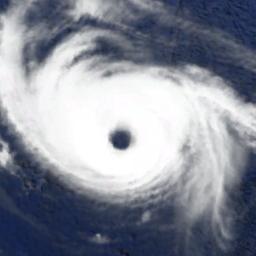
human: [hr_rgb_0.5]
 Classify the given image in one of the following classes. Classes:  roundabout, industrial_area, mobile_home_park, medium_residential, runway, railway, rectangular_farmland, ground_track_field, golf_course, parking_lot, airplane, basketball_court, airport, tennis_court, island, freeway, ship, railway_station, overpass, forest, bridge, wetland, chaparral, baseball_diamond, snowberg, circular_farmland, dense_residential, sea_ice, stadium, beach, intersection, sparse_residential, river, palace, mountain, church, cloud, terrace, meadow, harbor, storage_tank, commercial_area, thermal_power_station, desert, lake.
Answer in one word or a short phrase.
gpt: cloud